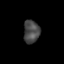
Tissue: lung
Cell type: Others
Senescence score: 0.2391
Nuclear area (px): 363
Mean DAPI intensity: 72.521